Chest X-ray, AP view. Patient: 45 years old, sex F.
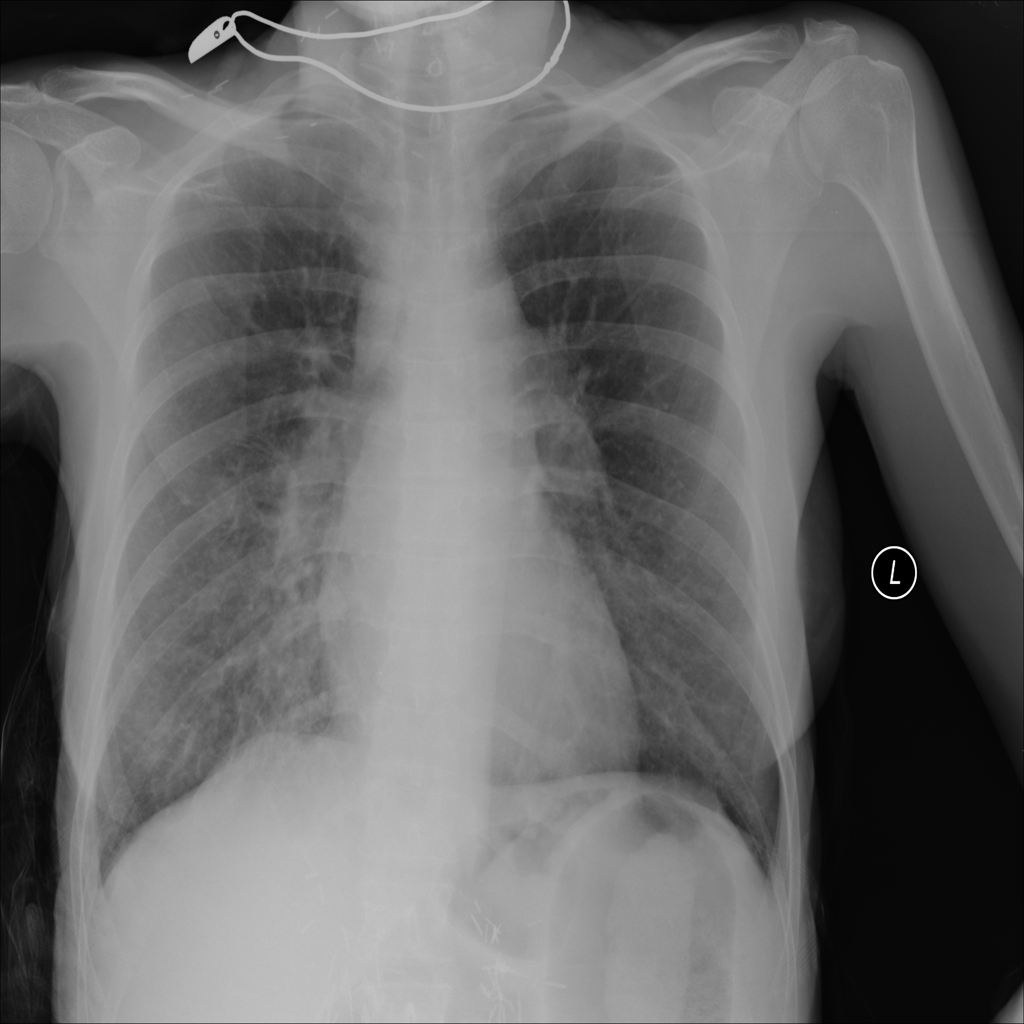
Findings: No Finding